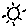
Label: sun